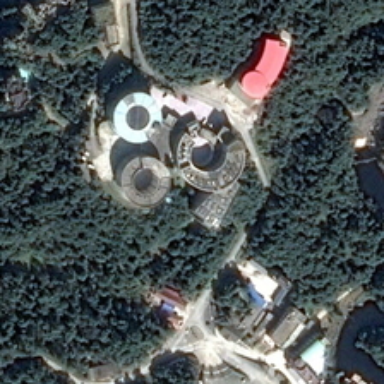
Many green trees and several buildings are in a resort .